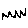
Label: zigzag